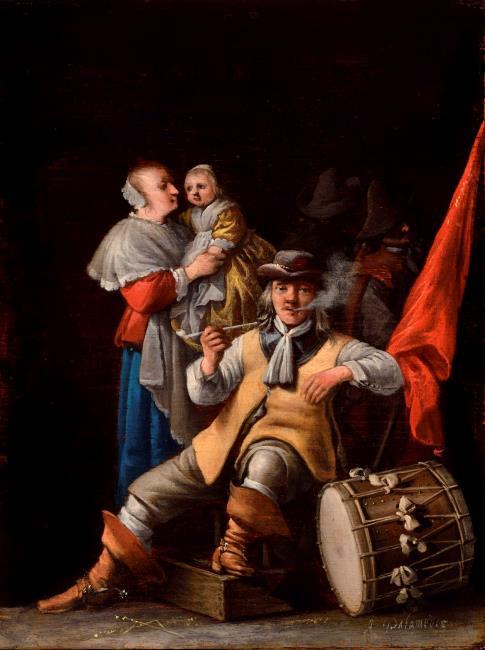
Title: Soldiers smoking in an interior, with a mother and child
Artist: Anthonie Palamedesz.
Earliest date: 1640
Latest date: 1645
Genre: painting
Iconography: Tobacco
Keywords: genre, interior view, four human figures, full-length portrait, sitting, standing (position), facing front, young woman, young man, child, soldier, medium-length hair (men's hairstyle), hat, mutche, gorget (armor), knotted cravat, spurs (harness), smoking (activity), pipe, drum, banner, chair